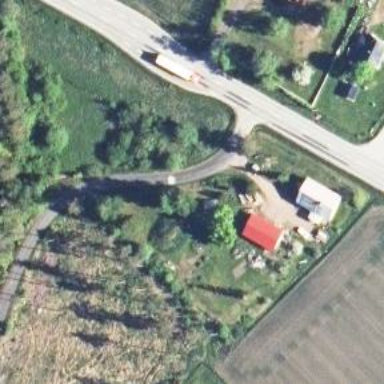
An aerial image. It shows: Farmyard area.